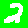
Digit: 2